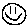
Label: smiley face